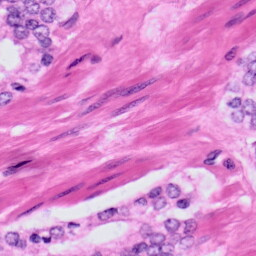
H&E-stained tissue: Prostate